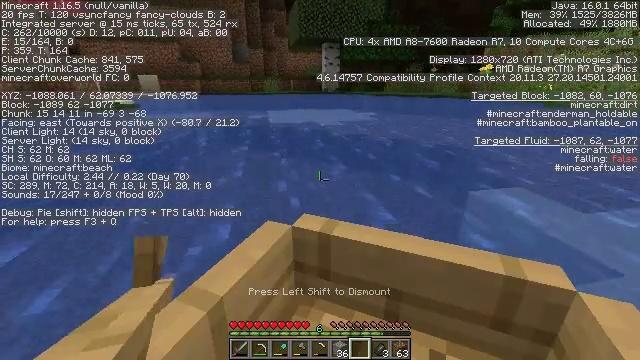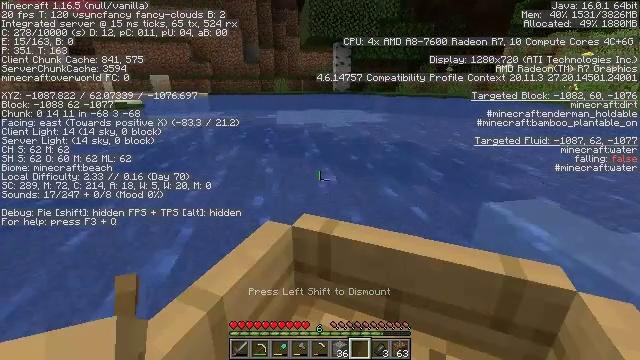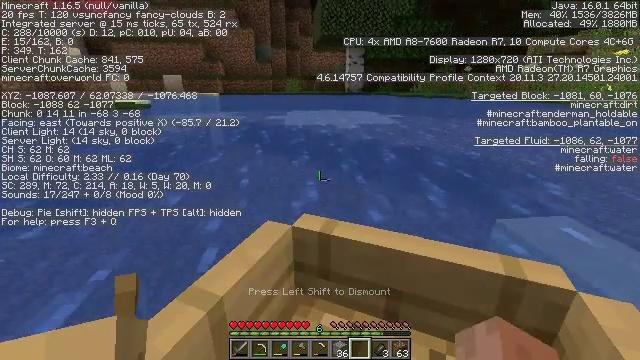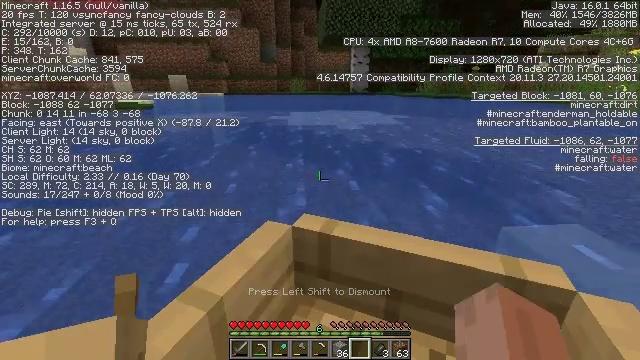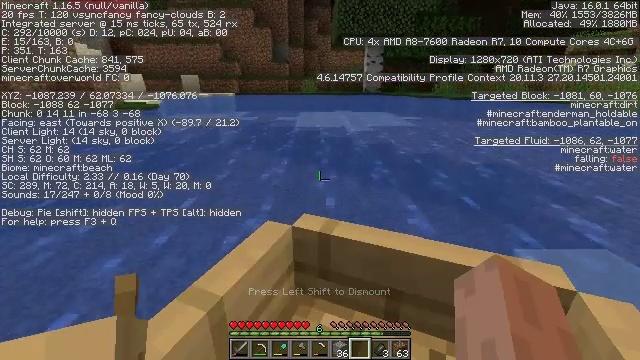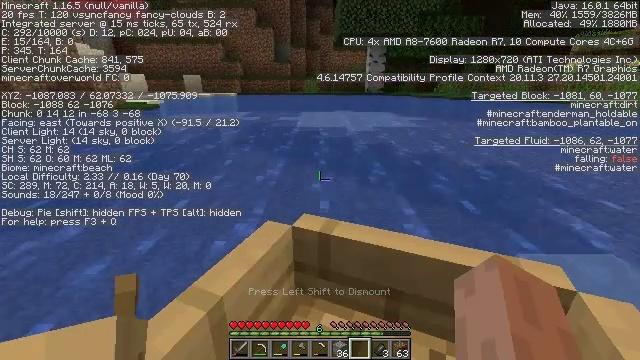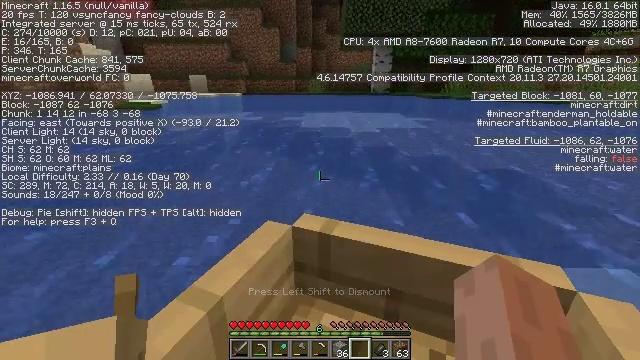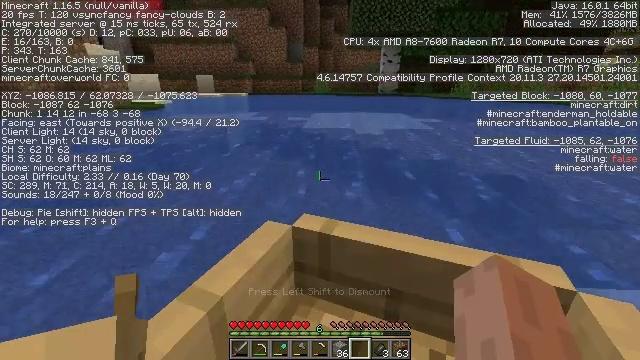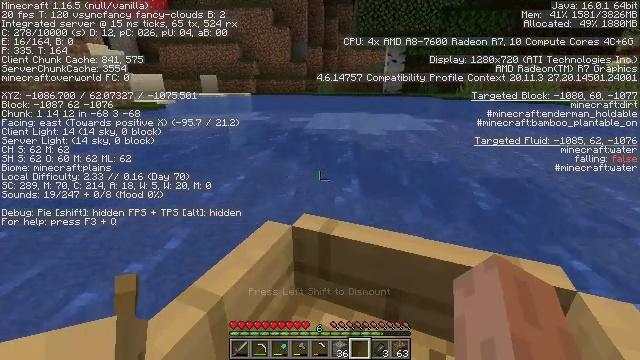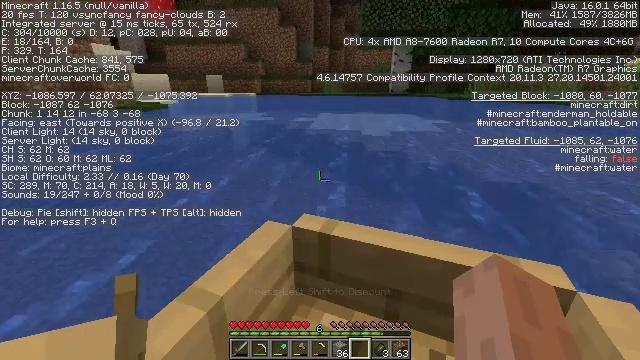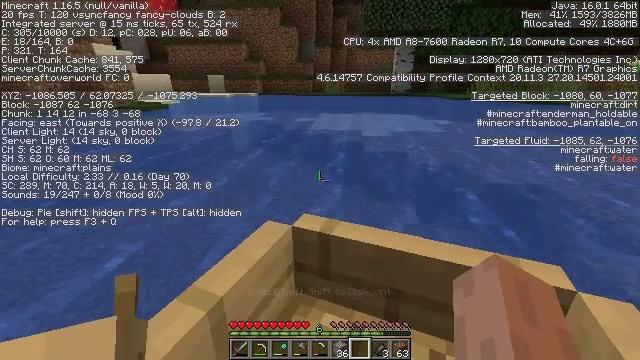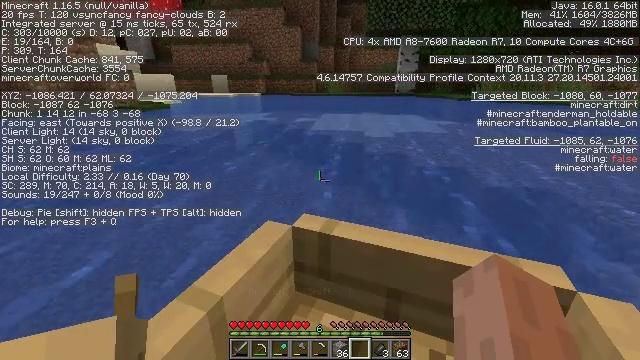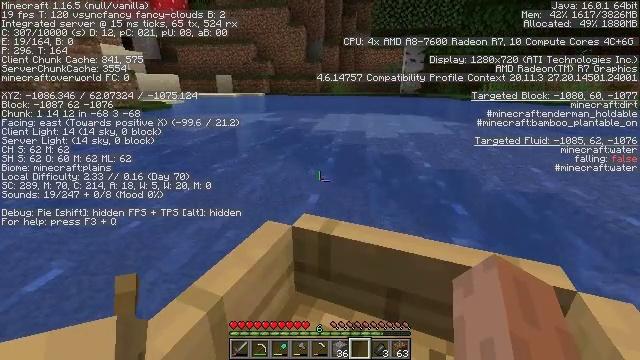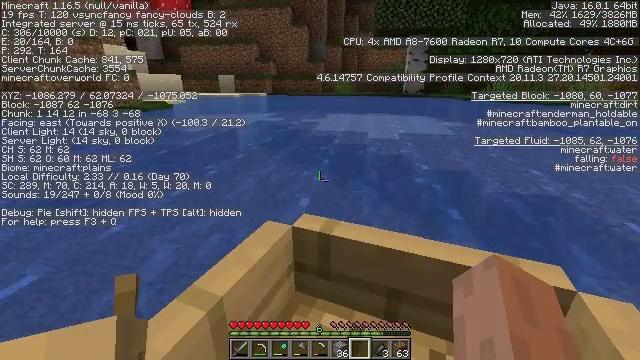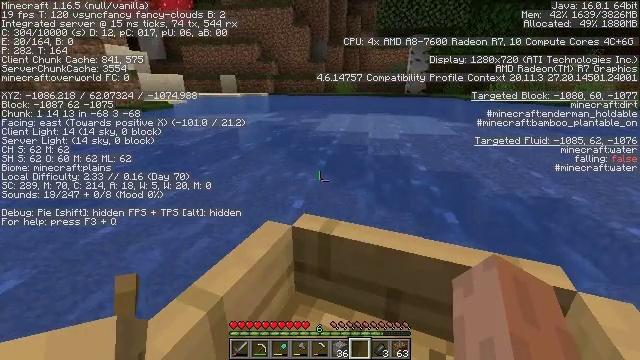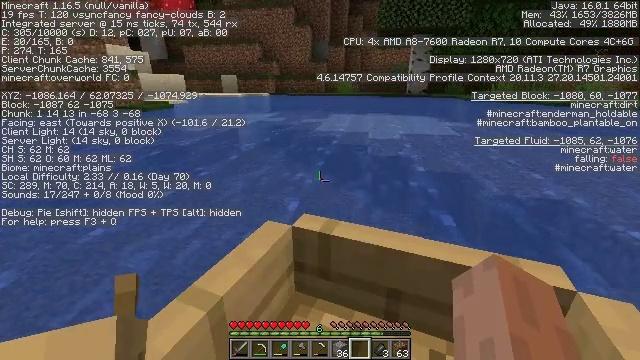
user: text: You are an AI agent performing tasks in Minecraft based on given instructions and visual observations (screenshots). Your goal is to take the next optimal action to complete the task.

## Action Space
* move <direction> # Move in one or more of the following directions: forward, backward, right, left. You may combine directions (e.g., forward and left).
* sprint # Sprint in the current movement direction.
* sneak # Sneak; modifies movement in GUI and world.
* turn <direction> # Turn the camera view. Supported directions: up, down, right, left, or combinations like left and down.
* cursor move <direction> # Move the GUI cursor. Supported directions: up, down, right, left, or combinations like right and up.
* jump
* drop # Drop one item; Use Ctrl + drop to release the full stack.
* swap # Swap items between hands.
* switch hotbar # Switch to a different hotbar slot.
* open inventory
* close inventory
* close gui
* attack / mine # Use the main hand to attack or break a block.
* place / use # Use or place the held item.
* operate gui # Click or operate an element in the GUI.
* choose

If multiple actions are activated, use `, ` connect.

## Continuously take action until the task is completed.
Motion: motion action
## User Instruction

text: Gather white concrete for building projects.
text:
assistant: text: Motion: no_op
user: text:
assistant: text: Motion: no_op
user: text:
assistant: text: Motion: no_op
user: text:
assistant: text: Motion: no_op
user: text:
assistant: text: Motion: no_op
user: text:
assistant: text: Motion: no_op
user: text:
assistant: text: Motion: no_op
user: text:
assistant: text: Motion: no_op
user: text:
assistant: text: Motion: no_op
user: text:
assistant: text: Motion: no_op
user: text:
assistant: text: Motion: no_op
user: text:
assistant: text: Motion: no_op
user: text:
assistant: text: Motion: no_op
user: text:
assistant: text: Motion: no_op
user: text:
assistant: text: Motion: no_op
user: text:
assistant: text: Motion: no_op
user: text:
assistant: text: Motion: turn left
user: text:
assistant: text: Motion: turn left
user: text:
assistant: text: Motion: no_op
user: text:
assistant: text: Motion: move left
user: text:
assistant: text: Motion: move forward and move left
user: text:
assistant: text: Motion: move forward and move left
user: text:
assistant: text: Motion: move forward and move left
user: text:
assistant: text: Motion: move forward and move left
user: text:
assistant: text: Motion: move forward and move left
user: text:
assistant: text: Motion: move forward
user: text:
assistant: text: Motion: move forward
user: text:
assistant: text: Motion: move forward
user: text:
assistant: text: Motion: move forward
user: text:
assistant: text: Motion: move forward